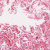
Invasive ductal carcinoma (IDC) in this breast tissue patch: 0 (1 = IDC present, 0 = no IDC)